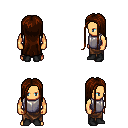
a pixel art fantasy rpg character, male body template, human, tanned skin, steel chest armor, robe skirt, brown extra-long hairstyle, black shoes, four views (front, back, left, right), 2x2 character sprite sheet, small pixel art, hard edges, no anti-aliasing